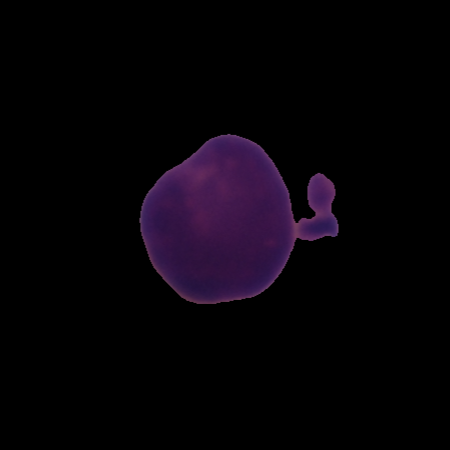
Label: healthy